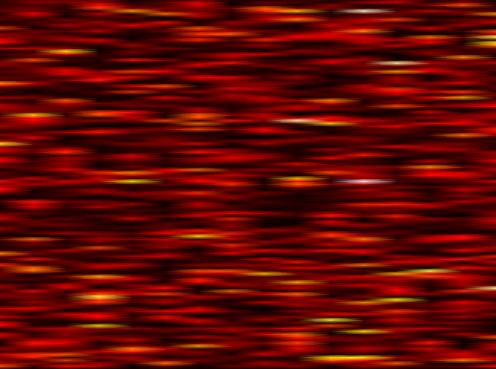
Label: OFDM